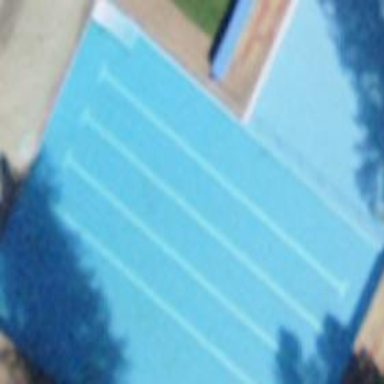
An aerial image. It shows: Outdoor swimming pool in leisure land.